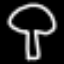
Label: mushroom